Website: apple
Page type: customer-info-address
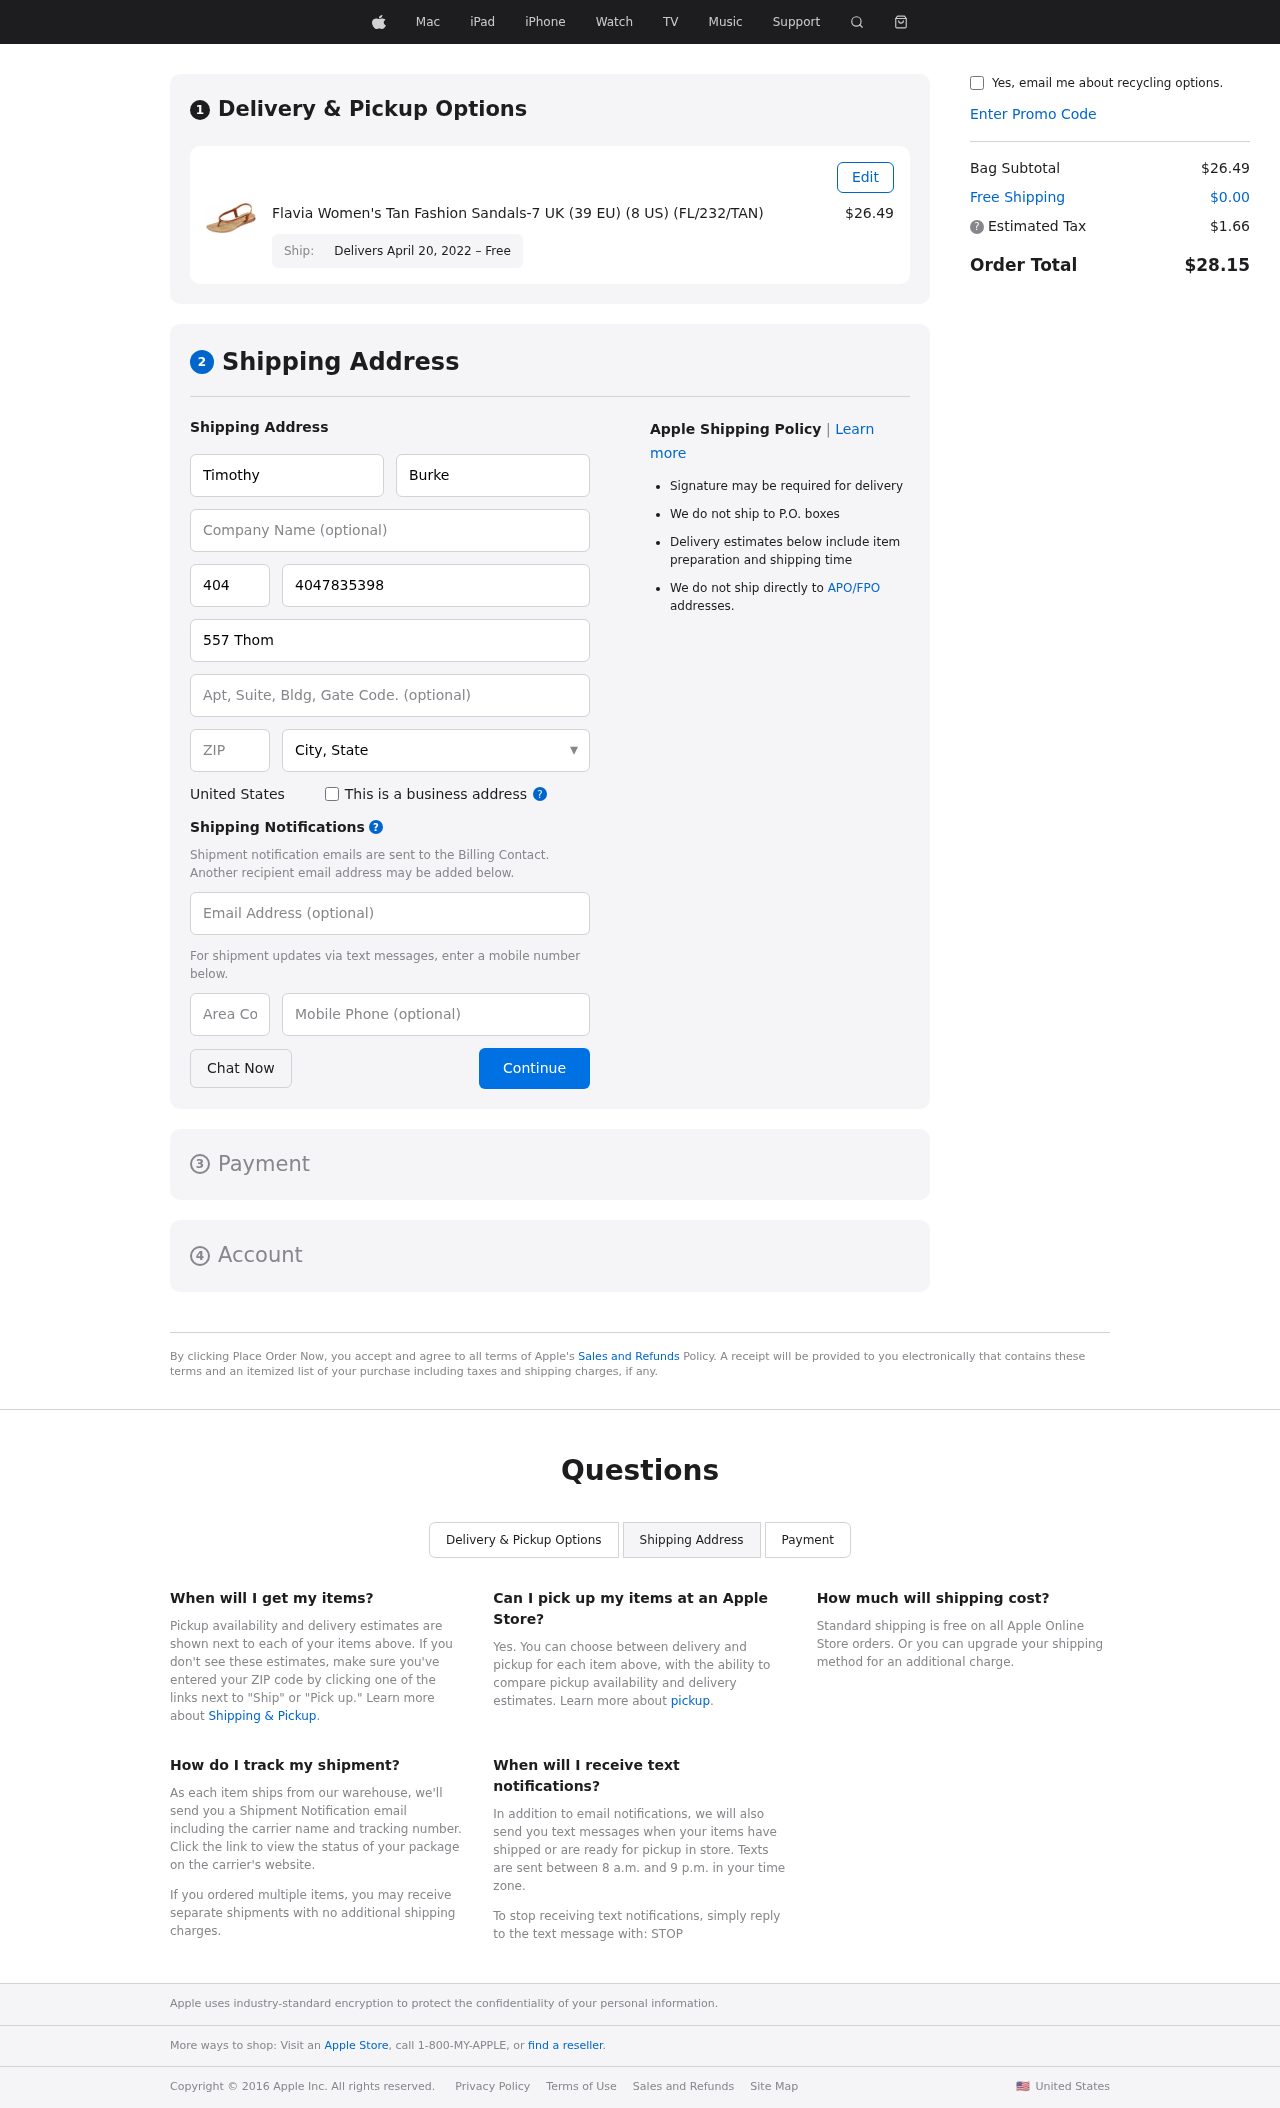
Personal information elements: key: PII_CITY_STATE
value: Christopherberg, TN
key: PII_COUNTRY
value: United States
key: PII_EMAIL
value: timothyburke@gmail.com
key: PII_FIRSTNAME
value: Timothy
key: PII_LASTNAME
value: Burke
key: PII_PHONE
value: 4047835398
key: PII_PHONE_ALT
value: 3858747696
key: PII_PHONE_ALT_AREA
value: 385
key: PII_PHONE_AREA
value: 404
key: PII_POSTCODE
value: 19431
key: PII_STREET
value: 557 Thomas Park Suite 841
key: PII_STREET2
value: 667 Phyllis Rapids Apt. 522
Product elements: key: PRODUCT1_NAME
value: Flavia Women's Tan Fashion Sandals-7 UK (39 EU) (8 US) (FL/232/TAN)
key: PRODUCT1_PRICE
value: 26.49
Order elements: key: ORDER_DELIVERY_DATE
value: Delivers April 20, 2022 – Free
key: ORDER_SUBTOTAL
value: $26.49
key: ORDER_SHIPPING_COST
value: $0.00
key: ORDER_TAX
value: $1.66
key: ORDER_TOTAL
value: $28.15